Brain MRI, t2w sequence, axial 2D slice.
Patient: age 29, sex M, weight 78 kg, height 1.78 m
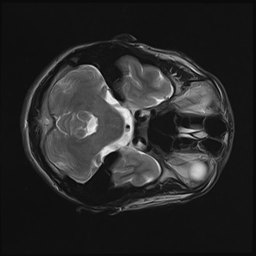